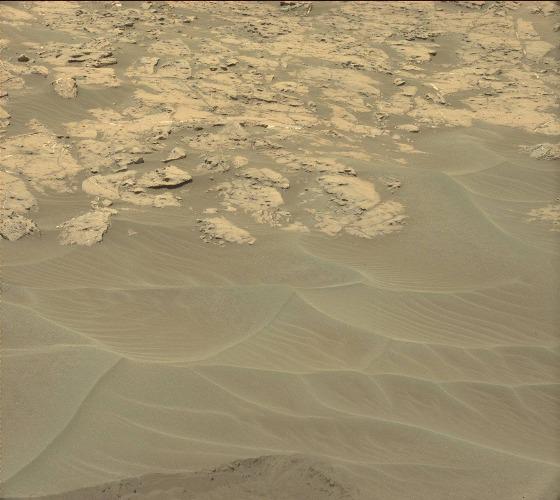
Terrain classes present: Bedrock, Gravel / Sand / Soil